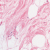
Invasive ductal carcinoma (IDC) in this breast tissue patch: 0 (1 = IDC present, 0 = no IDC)